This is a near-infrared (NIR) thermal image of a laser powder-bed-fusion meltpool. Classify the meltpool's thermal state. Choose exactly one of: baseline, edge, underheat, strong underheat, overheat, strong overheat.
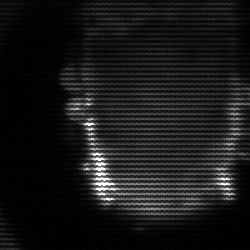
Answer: baseline